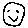
Label: smiley face